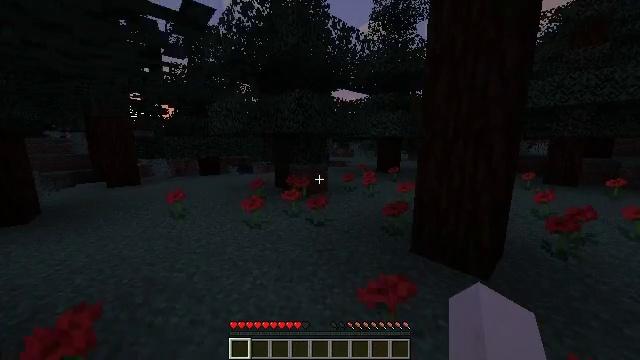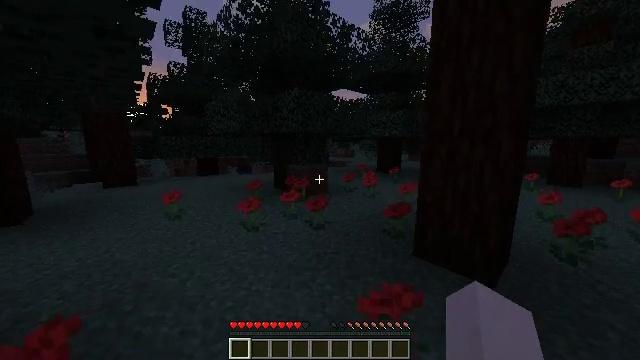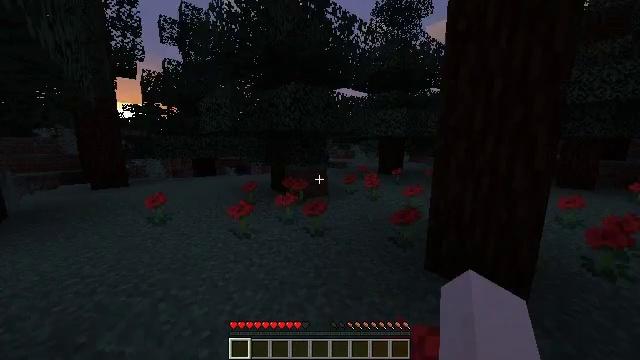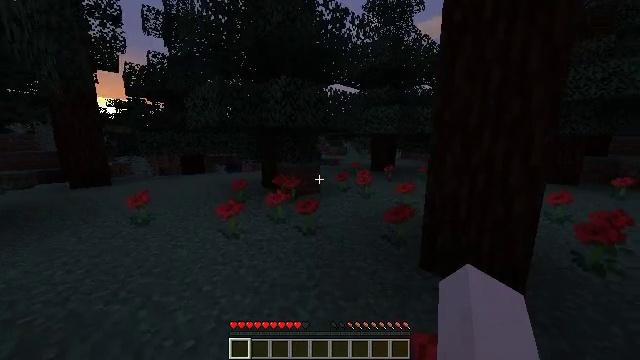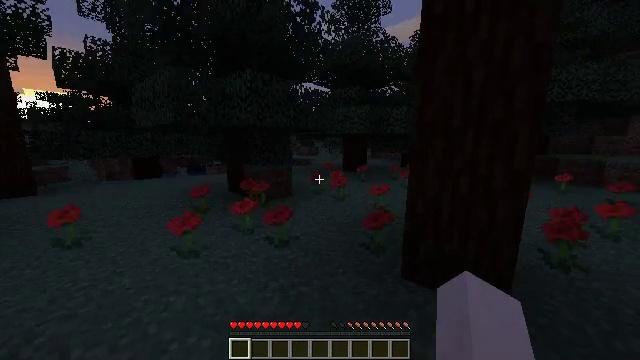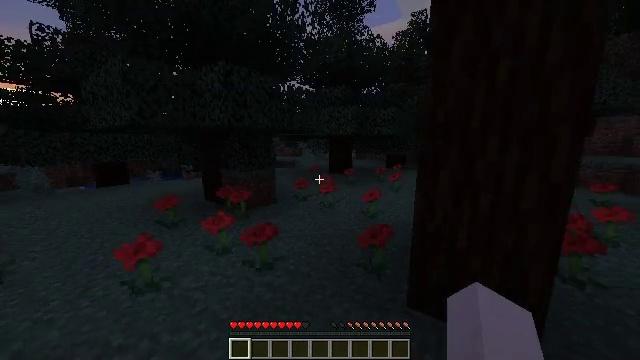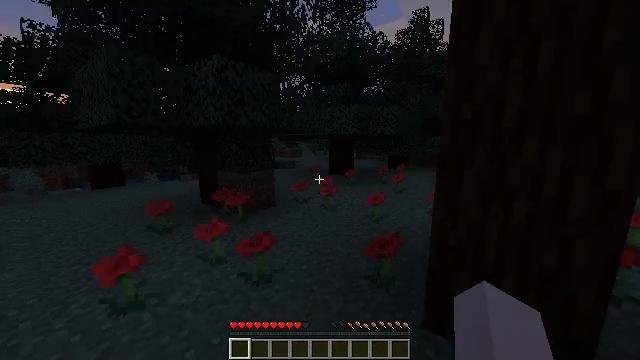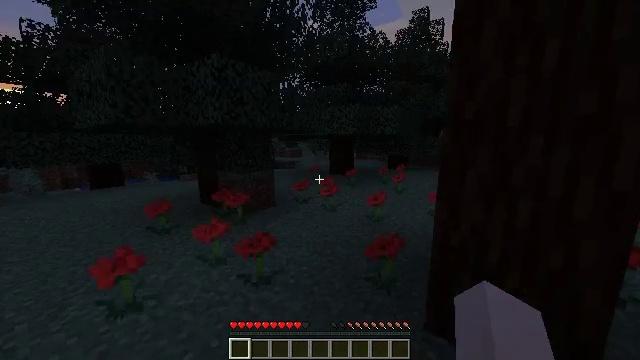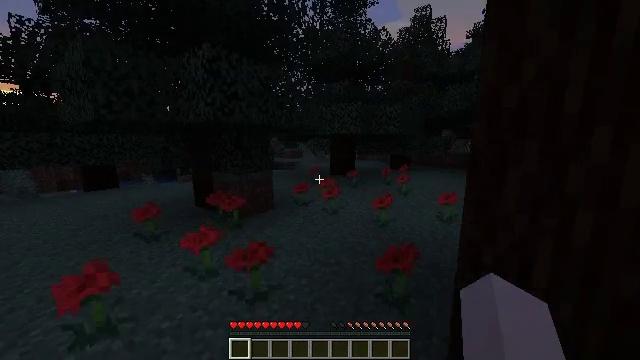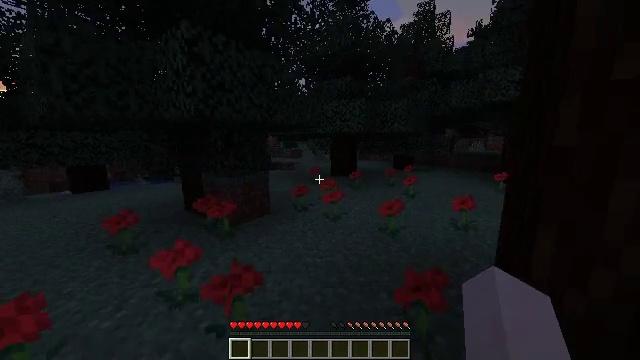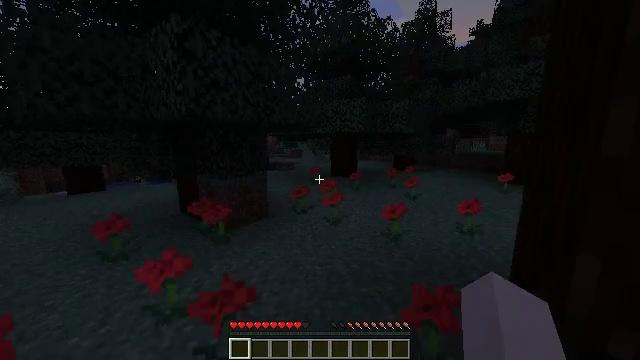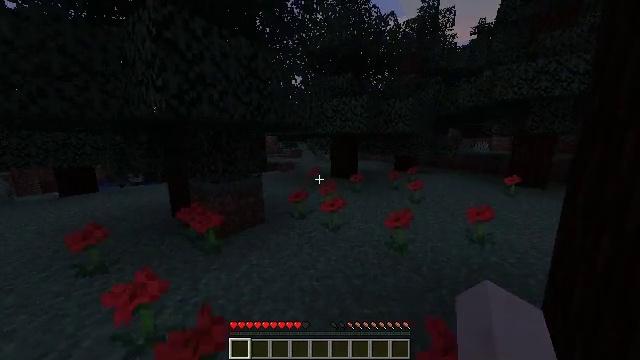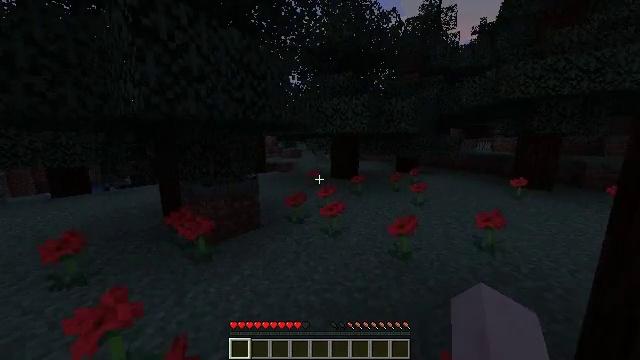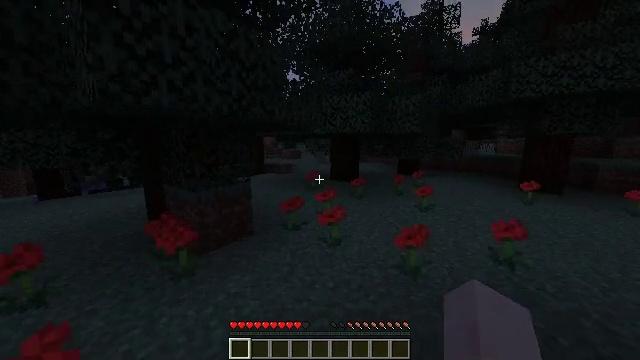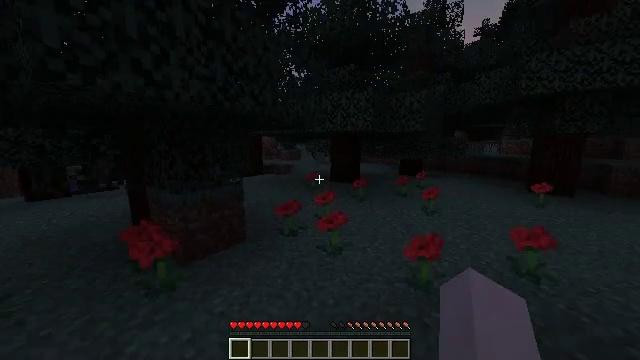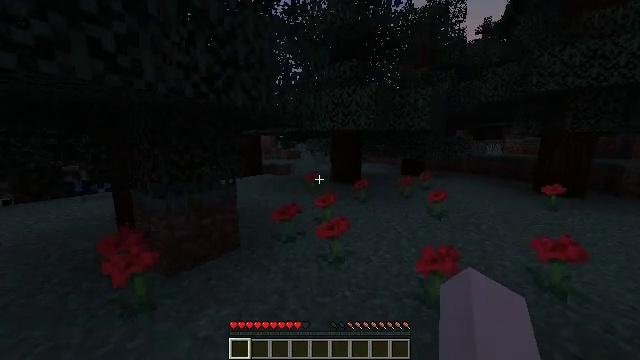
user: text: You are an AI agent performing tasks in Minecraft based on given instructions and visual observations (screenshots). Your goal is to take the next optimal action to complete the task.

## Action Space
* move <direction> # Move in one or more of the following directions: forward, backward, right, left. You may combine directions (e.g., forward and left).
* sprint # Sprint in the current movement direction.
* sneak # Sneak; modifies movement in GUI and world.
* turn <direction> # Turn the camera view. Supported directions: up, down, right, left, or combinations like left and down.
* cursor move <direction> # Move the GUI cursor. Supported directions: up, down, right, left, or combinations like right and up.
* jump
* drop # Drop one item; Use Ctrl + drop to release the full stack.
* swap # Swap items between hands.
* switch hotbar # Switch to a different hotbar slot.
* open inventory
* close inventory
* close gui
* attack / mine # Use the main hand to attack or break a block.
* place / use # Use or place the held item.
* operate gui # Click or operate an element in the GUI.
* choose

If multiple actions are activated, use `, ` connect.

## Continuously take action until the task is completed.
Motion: motion action
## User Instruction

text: Break the purple bed to move it.
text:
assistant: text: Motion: move forward, sprint
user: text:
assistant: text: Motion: move forward, sprint
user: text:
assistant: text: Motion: move forward, sprint, turn right
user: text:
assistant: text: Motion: move forward, sprint, turn right
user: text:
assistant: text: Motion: move forward, sprint, turn right
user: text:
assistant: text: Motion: move forward, sprint
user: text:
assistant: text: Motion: move forward, sprint
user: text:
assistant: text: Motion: move forward, sprint
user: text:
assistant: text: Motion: move forward, sprint
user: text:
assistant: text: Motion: move forward, sprint
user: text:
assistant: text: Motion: move forward, sprint
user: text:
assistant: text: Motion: move forward, sprint
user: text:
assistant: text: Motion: move forward, sprint
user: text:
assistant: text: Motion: move forward, sprint
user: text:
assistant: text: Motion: move forward, sprint
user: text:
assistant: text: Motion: move forward, sprint
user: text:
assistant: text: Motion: move forward, sprint
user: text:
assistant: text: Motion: move forward, sprint
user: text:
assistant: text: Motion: move forward, sprint
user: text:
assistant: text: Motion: move forward, sprint
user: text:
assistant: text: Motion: move forward, sprint
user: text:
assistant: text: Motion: move forward, sprint, turn left
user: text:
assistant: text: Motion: move forward, sprint, turn left
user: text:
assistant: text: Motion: move forward, sprint
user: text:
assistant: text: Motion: move forward, sprint
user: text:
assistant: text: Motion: move forward, sprint
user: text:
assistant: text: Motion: move forward, sprint
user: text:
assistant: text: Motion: move forward, sprint, turn left
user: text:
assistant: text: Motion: move forward, sprint, turn left
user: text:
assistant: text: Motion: move forward, sprint, turn left